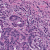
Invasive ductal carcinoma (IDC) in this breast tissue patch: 1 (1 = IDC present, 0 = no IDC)